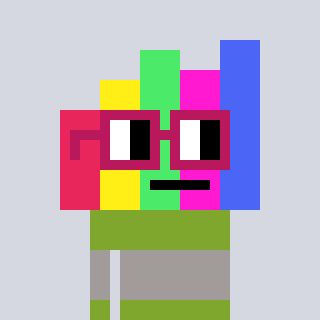
a pixel art character with square dark red glasses, a bar chart-shaped head and a slimegreen-colored body on a cool background